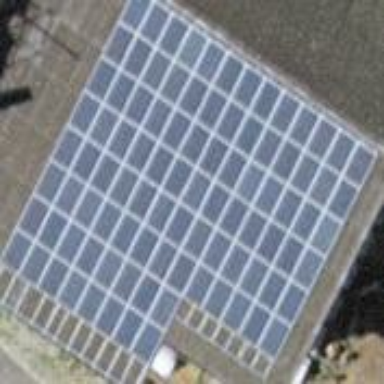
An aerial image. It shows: Solar power generator.